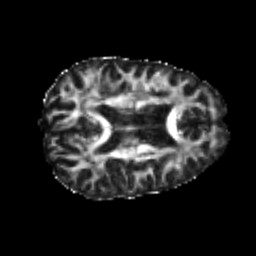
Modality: FA
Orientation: axial
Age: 24
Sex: male
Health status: healthy
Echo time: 0.074 s